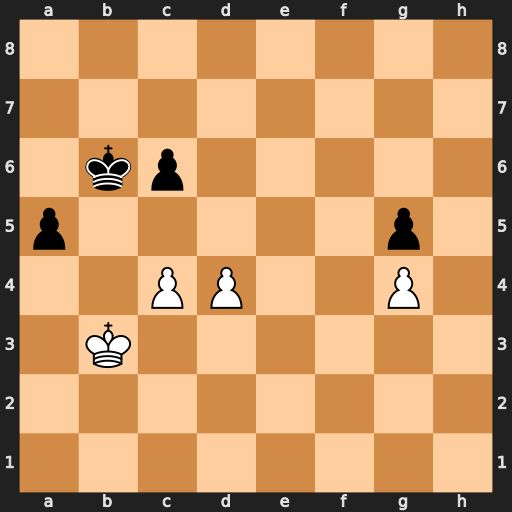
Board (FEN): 8/8/1kp5/p5p1/2PP2P1/1K6/8/8
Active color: w
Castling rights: -
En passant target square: -
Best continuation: Ka4 Ka6 c5 Ka7 Kxa5